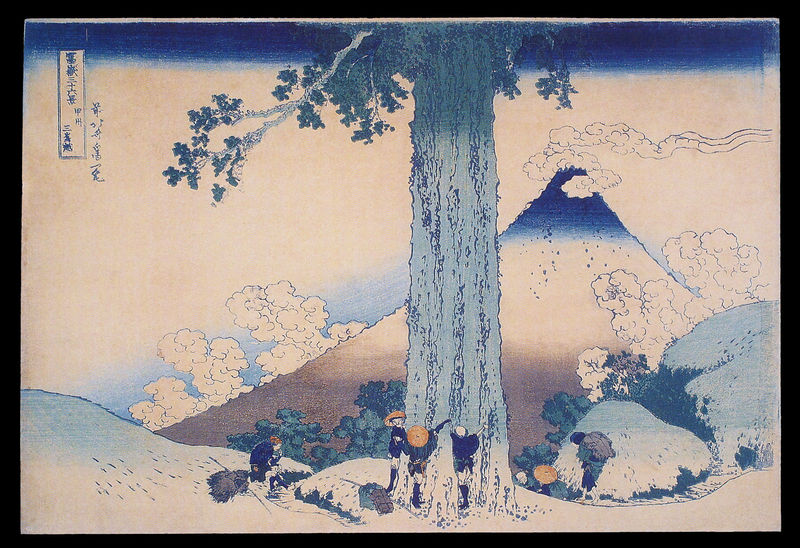
Titel: 36 Ansichten des Fuji
Künstler: Katsushika Hokusai
Institution: Honolulu, Honolulu Academy of Arts
Schlagwörter: baum, berg, blau, himmel, wolken, landschaft, menschen, braun, männer, malerei, ast, büsche, holzschnitt, japan, schrift, papier, sonnenhut, vulkan, wanderer, reisende, verlauf, klettern, farbholzschnitt, lavierung, fernost, e, fujiama, hokusai, rollbild